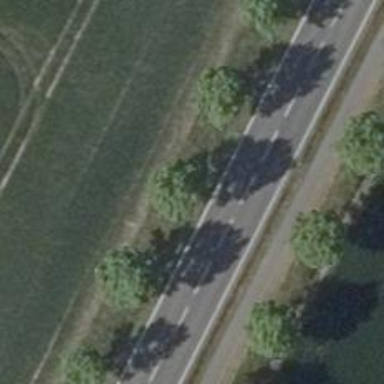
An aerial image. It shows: Deciduous broadleaved tree.